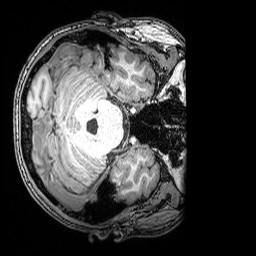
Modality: T1w
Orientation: axial
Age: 23
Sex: male
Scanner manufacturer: siemens
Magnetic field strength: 3 T
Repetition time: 2.53 s
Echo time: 0.00388 s